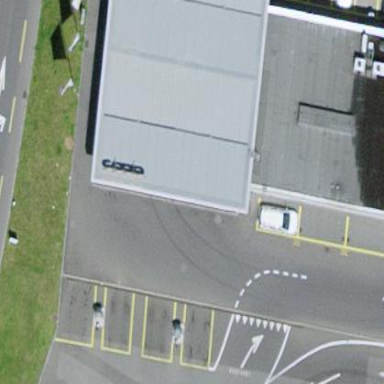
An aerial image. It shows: Fuel station building.